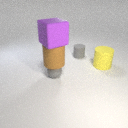
small gray rubber cylinder to the right of small gray rubber sphere